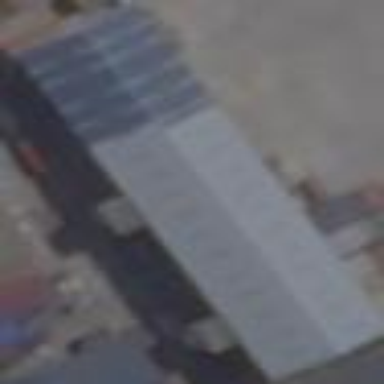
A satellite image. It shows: Industrial building.